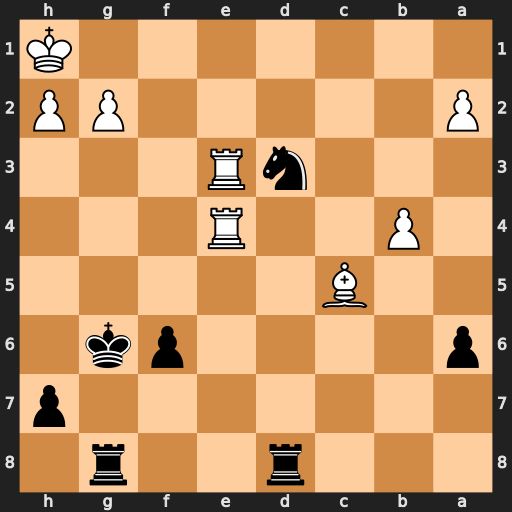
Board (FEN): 3r2r1/7p/p4pk1/2B5/1P2R3/3nR3/P5PP/7K
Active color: b
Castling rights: -
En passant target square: -
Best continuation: Nf2+ Kg1 Nxe4